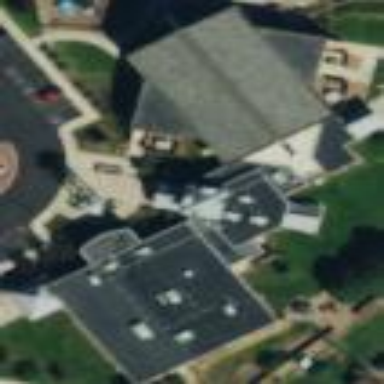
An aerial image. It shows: Beautiful church building.